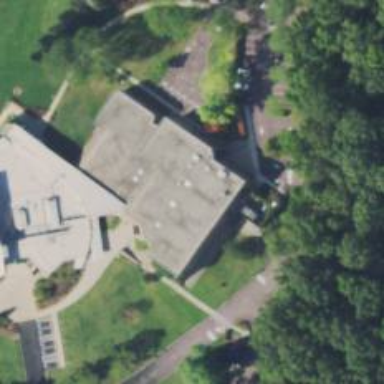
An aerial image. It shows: College building.